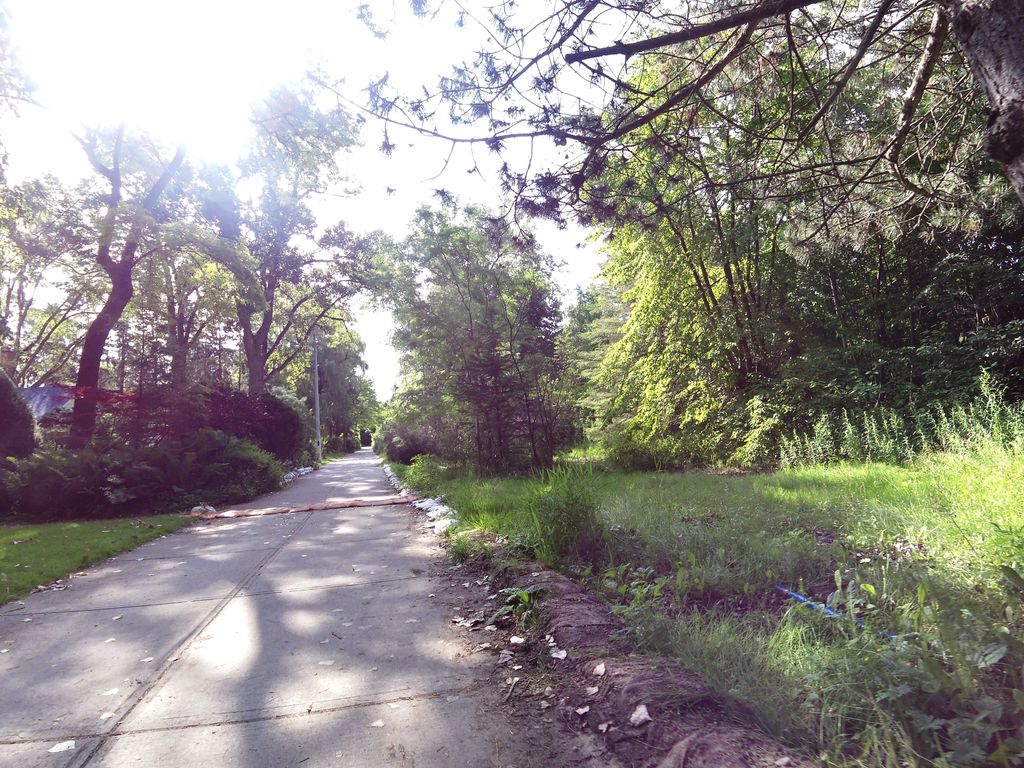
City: toronto